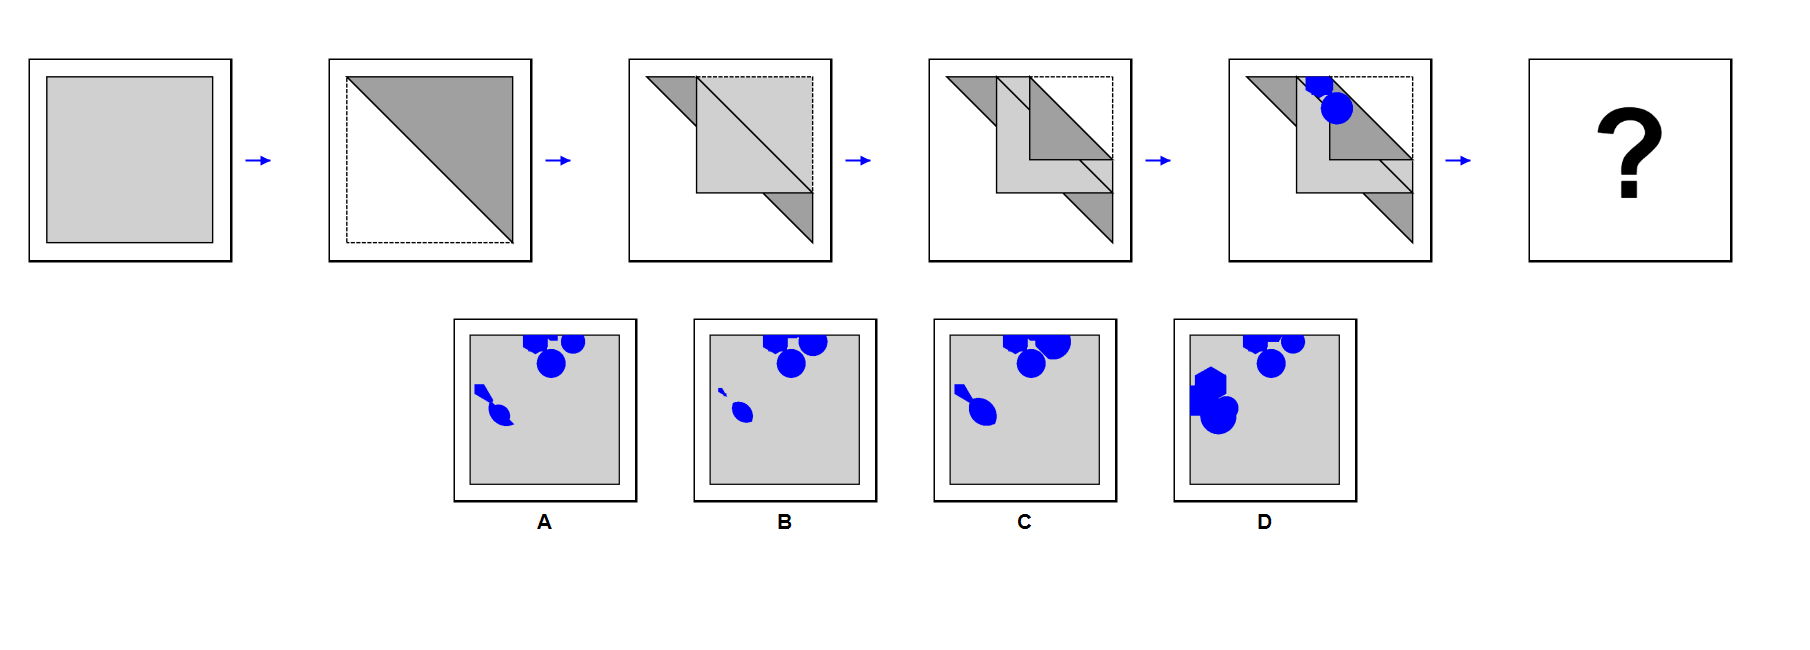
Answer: B